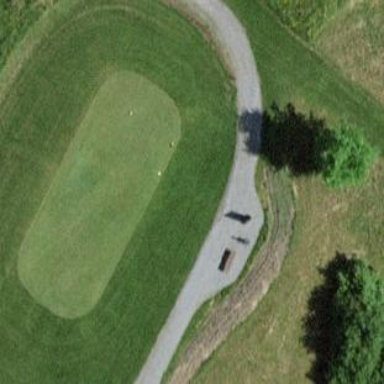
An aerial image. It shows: Golf tee.